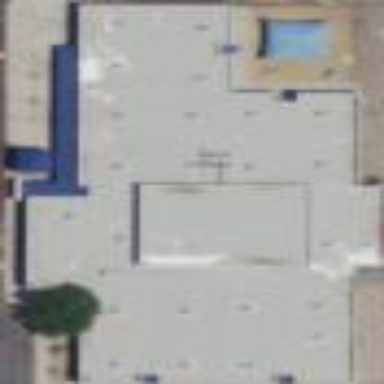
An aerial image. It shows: School building.